Interaction volume radius: 5 \u00c5
Interaction volume height: 15 \u00c5
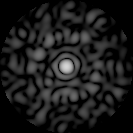
Disorder parameter: 0.8311